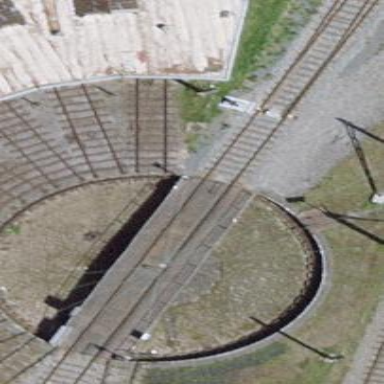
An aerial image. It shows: Yard with single track railway turntable.